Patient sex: M
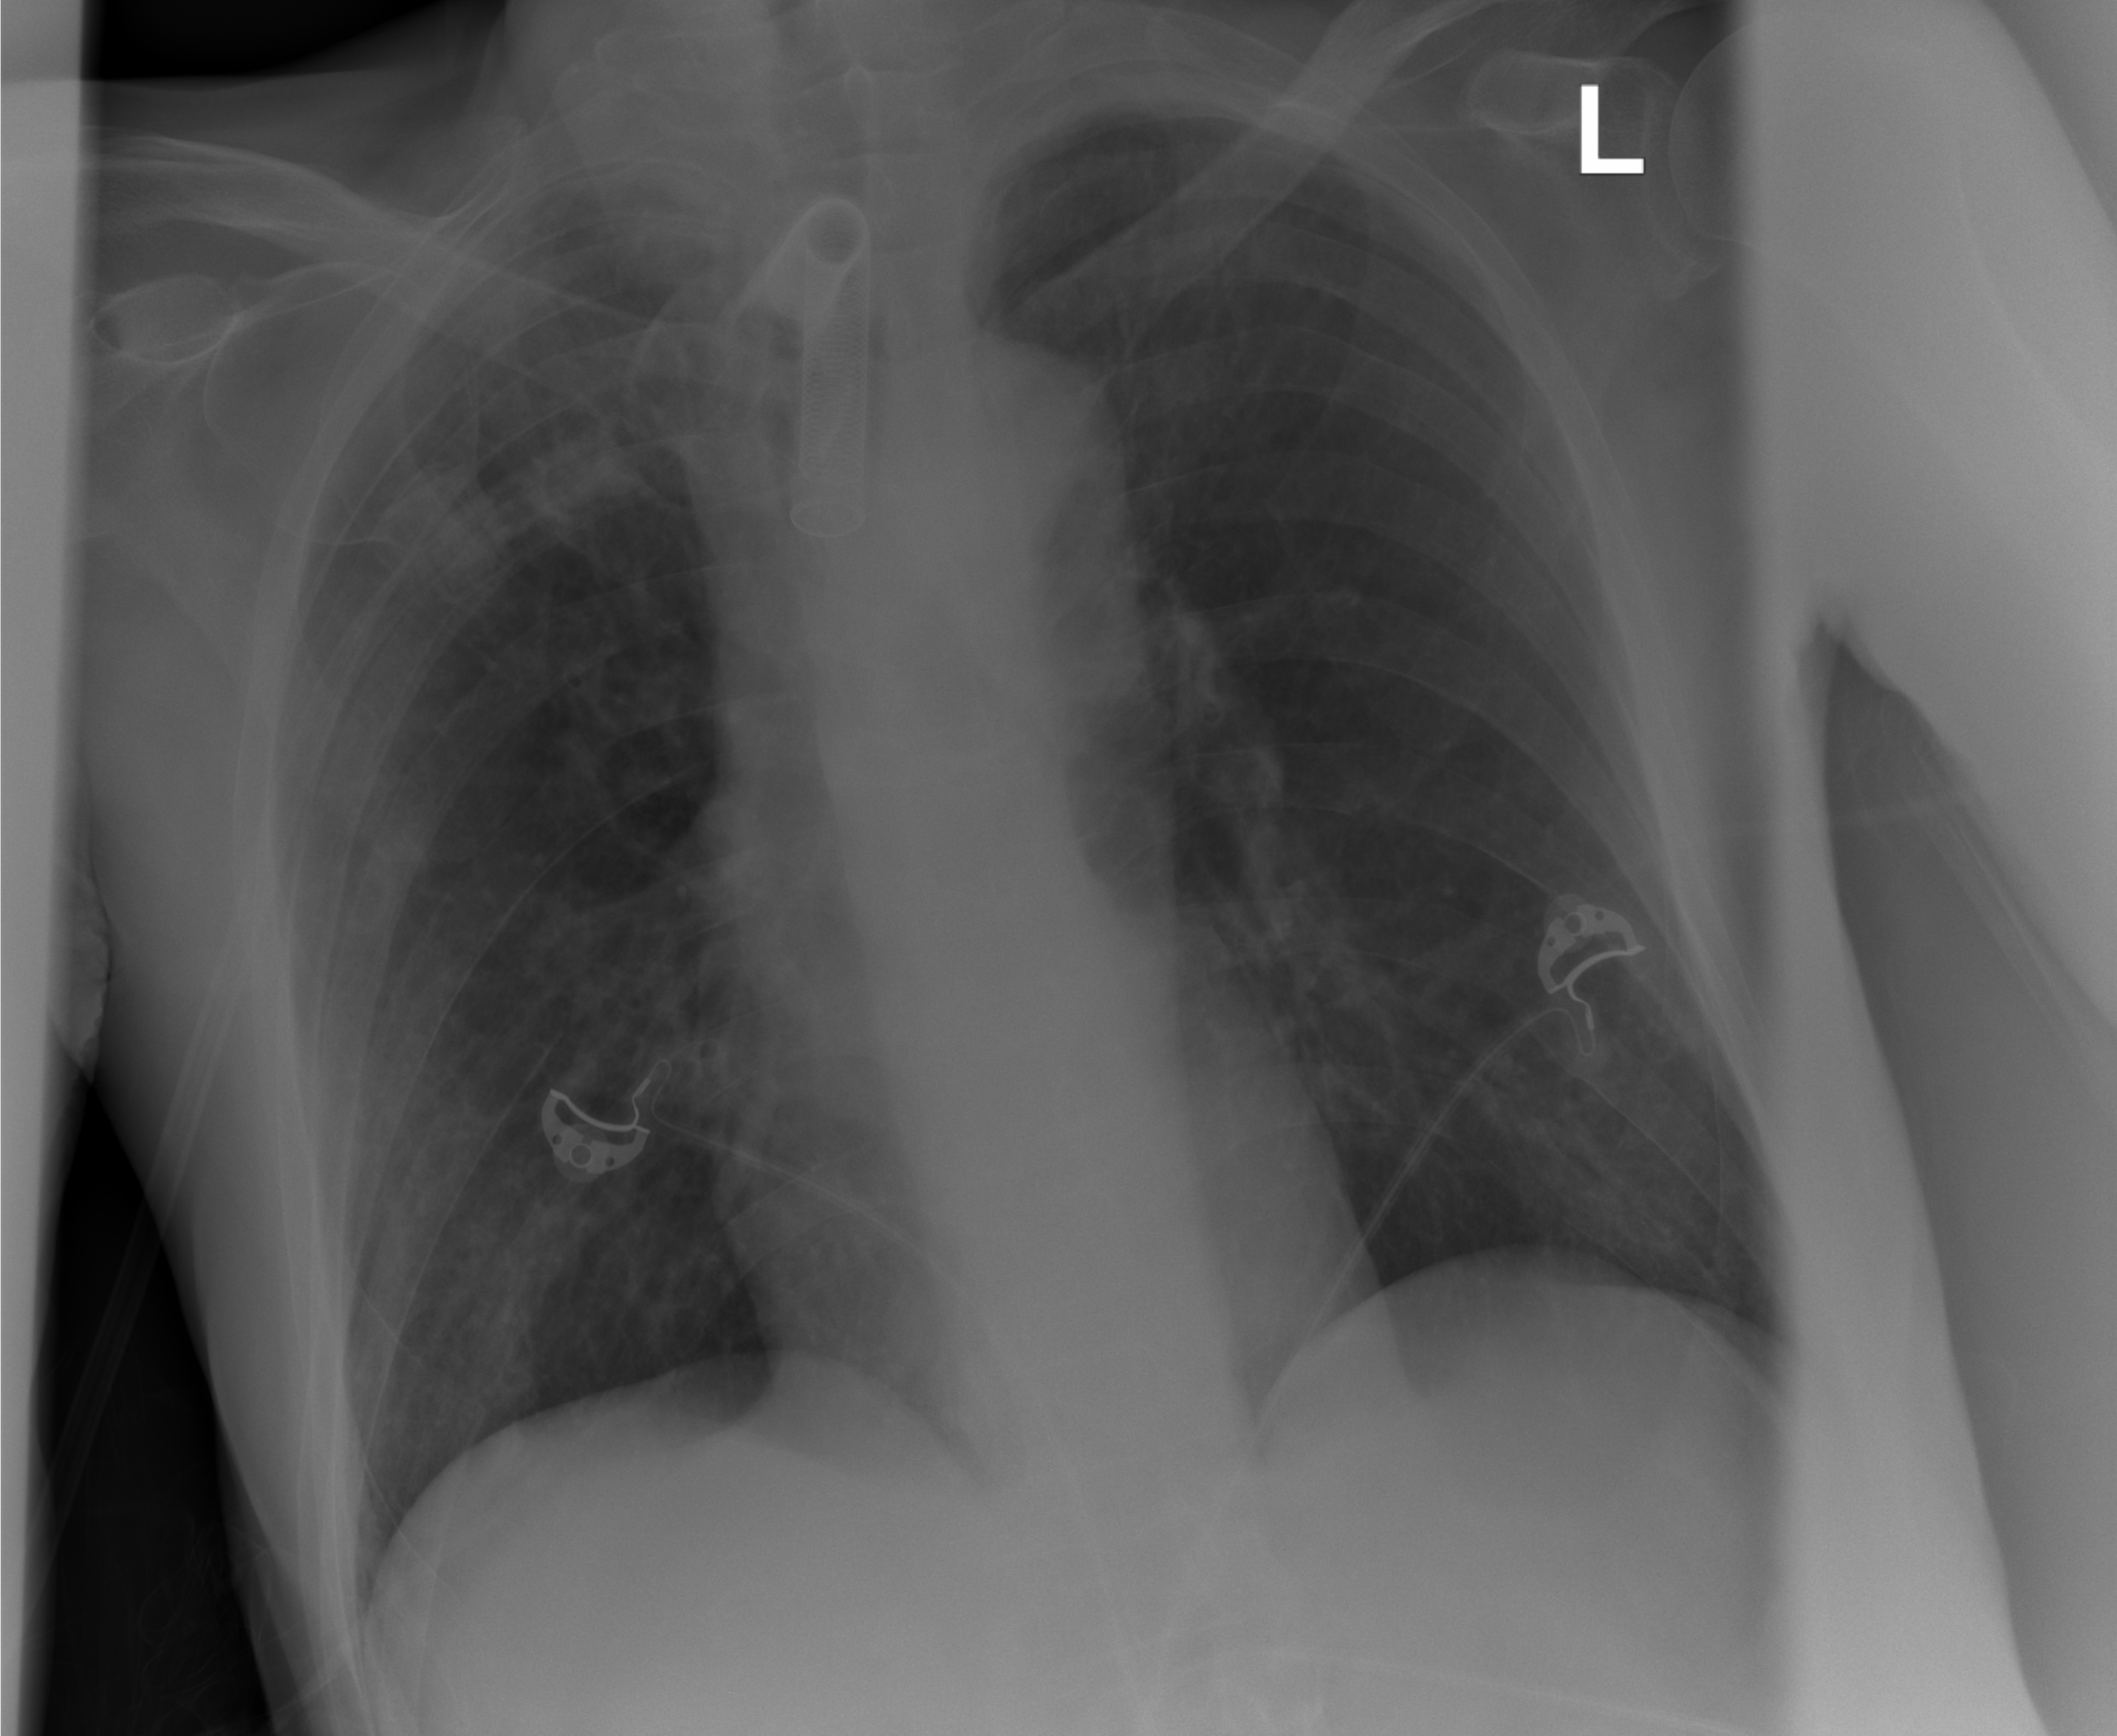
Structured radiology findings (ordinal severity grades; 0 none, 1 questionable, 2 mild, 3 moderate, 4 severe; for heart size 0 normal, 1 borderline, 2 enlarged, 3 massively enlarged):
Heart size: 0
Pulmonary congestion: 0
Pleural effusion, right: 0
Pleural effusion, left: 0
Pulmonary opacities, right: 2
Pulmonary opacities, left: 0
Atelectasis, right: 1
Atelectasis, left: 1